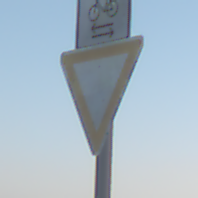
Verkehrszeichen: VorfahrtGewaehren
Zusatzzeichen oben: RichtungsangabeDurchPfeile9
Umgebung: Outdoor, Nature
Tageszeit: SunriseSunset
Wetter: Clear
Licht: Natural
Jahreszeit: NotSpecified
Kontrast: LowContrast